Question: I have some text in my ProgressDialog, and some other places and after I save it and run it on my phone it works fine. But as soon as I restart Eclipse I get the situation like on the screenshot below:

How to make Eclipse remember it like it suppose to be?
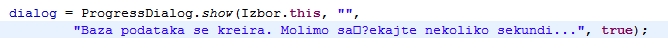
Answer: Right click on your project and select Properties. Click on Resource, and change the Text file encoding to UTF-8 or something else that will support the characters you want to use.
To change the default encoding setting for .java files (or other file types), go to Window > Preferences > Content Types. Under Text, select Java Source File. Set the Default Encoding to what you want.